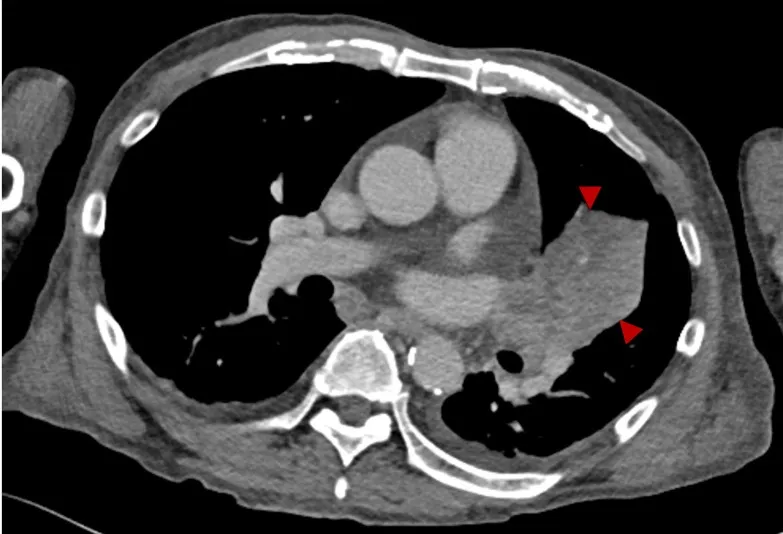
Contrast-enhanced computed tomography on admission. Contrast-enhanced computed tomography showing left upper lobe lung cancer (arrowheads).
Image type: radiology (ct)